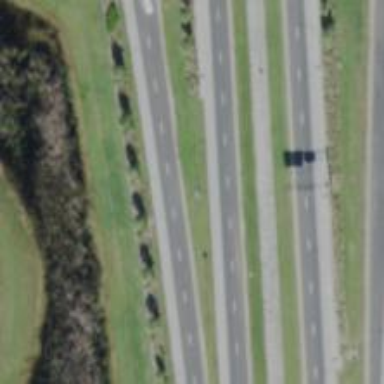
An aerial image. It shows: Diamond junction on motorway link.